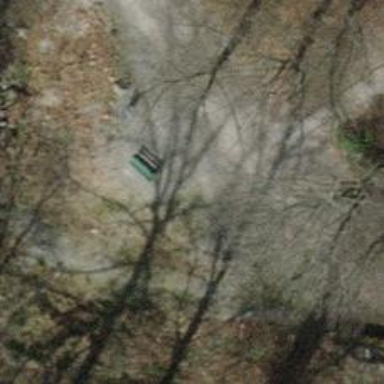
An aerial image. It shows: Bench.